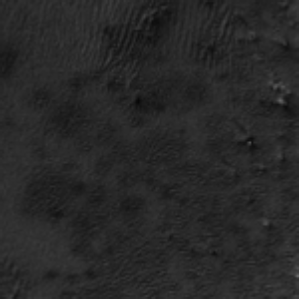
Label: frost